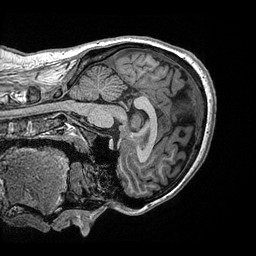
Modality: T1w
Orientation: sagittal
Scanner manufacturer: ge
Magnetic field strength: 3 T
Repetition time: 2.349 s
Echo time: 0.002968 s